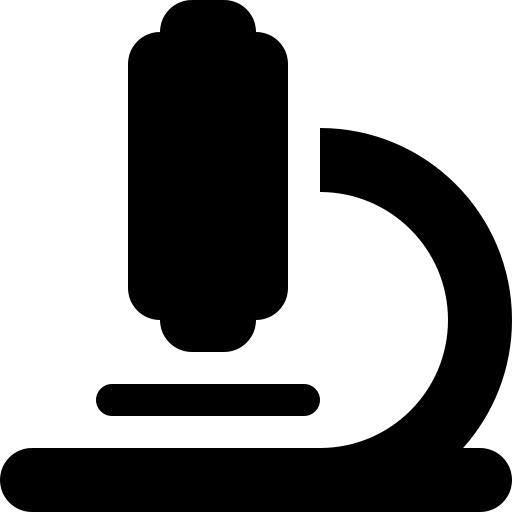
Tags: icon, FontAwesome, fa-icon, solid, microscope